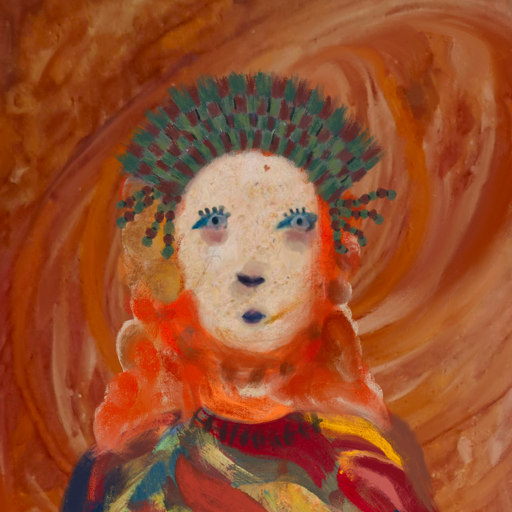
Background: Pious_Lady, Head And Neck Front: Rupkatha, Face Front: Hill_Girl, Bust: Mother_And_Son_Son, Hair Front: Rupkatha, Head Accessory: After_Raid_Crown, Second Necklace: Blank, Necklace: In_The_Sun, Baby: Blank